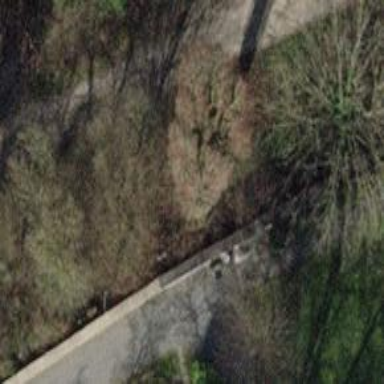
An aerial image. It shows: Retaining wall.